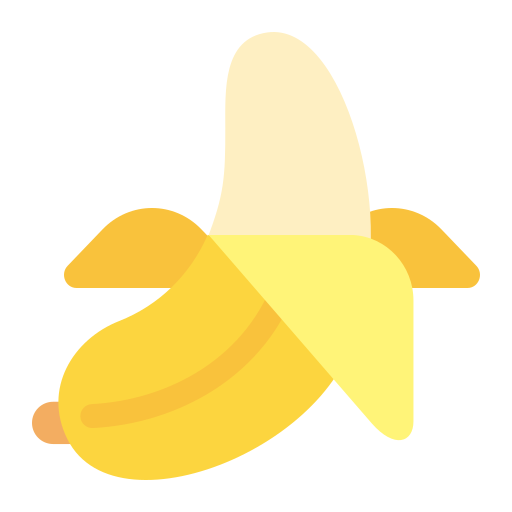
banana flat